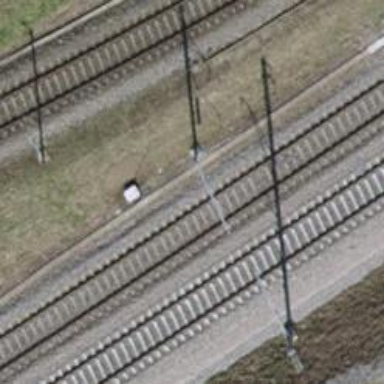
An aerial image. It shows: Solitary milestone along the railway.